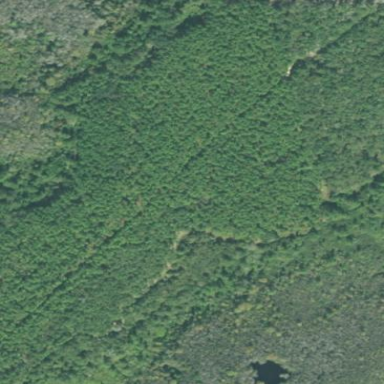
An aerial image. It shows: Forest area dominated by needle-leaved trees.